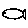
Label: fish